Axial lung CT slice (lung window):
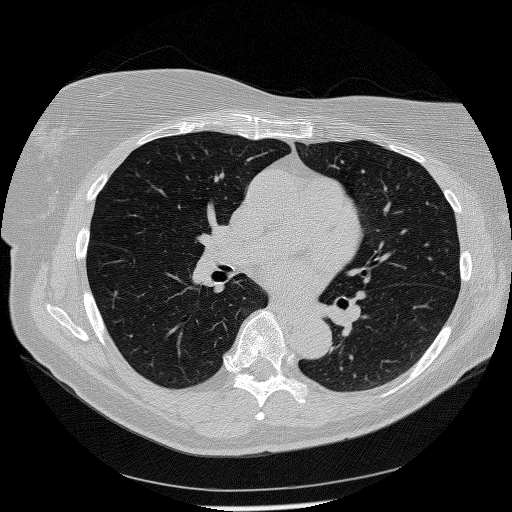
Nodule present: no